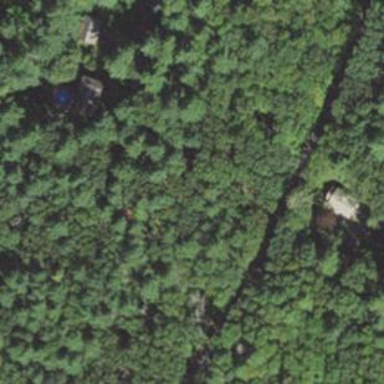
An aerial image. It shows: Residential driveway used as service road.